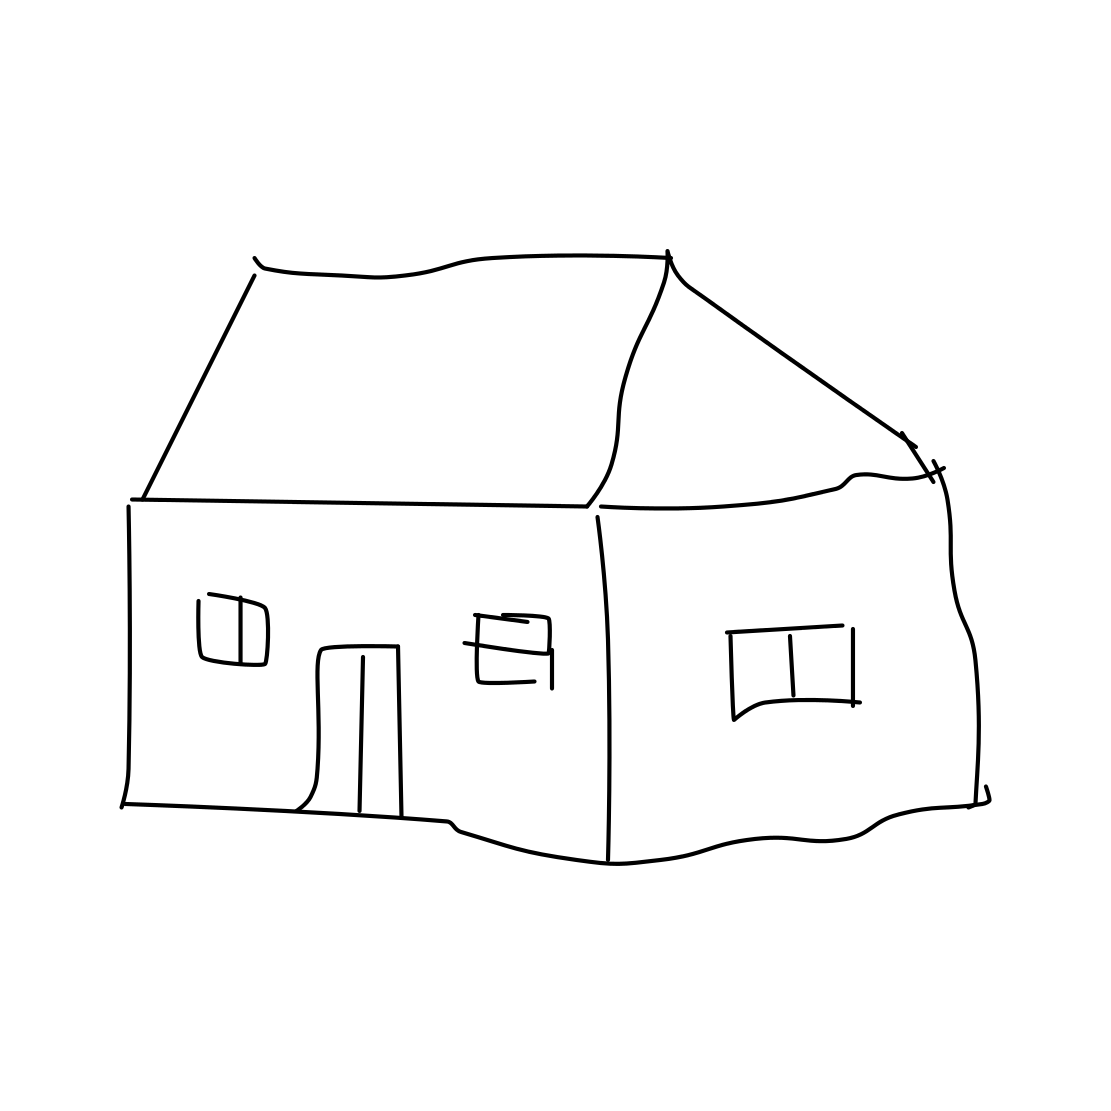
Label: house